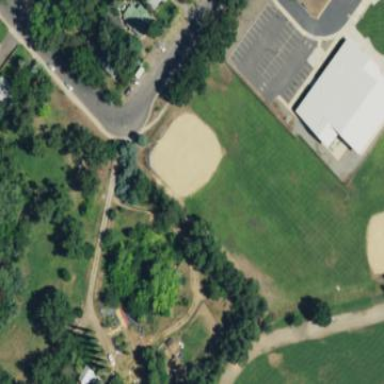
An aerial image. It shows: Baseball pitch for leisure and sports activities.